Chest X-ray. View position: AP
Patient age: 56
Patient sex: F
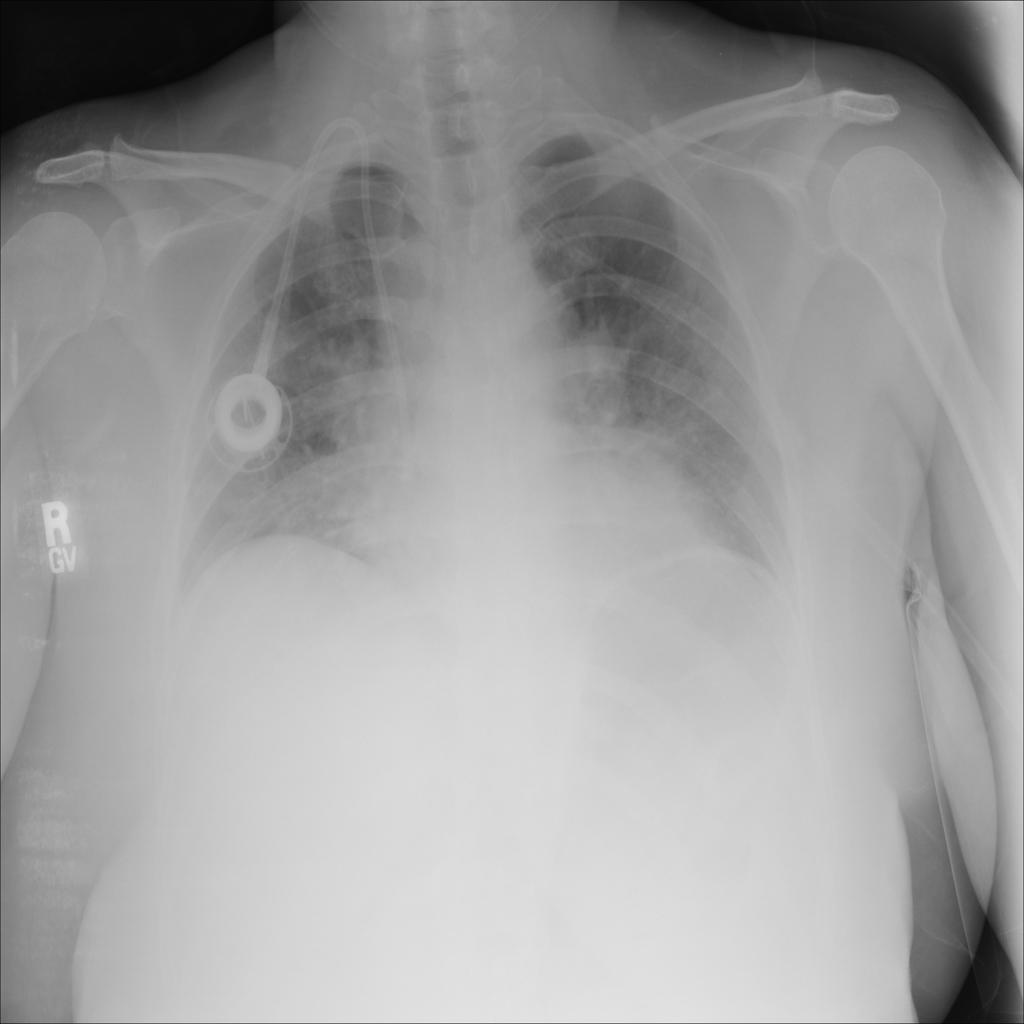
Finding: Pneumothorax